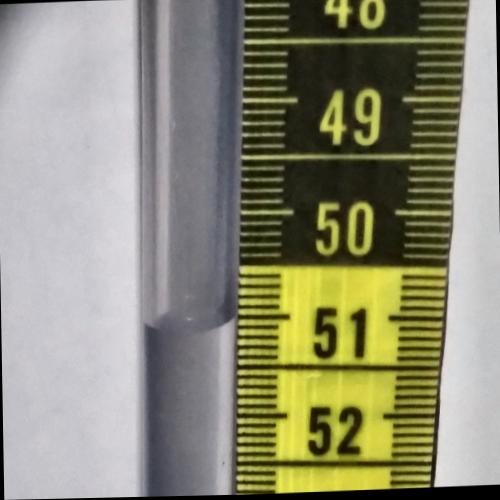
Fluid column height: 51.1 cm